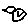
Label: bird